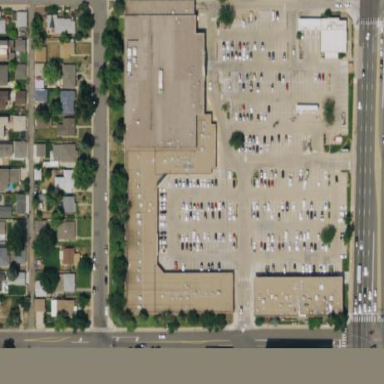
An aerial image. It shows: Retail building.